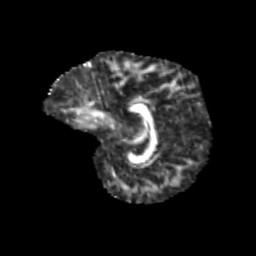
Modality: FA
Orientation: sagittal
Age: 9
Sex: male
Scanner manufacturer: siemens
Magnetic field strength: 3 T
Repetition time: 3.8 s
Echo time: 0.07 s